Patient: sex F, age 69
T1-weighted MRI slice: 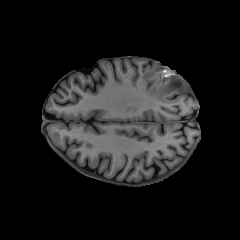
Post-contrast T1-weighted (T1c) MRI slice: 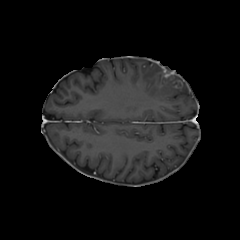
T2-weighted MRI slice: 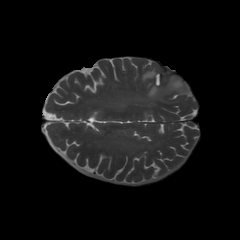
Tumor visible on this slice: yes
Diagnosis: Glioblastoma, IDH-wildtype
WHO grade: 4